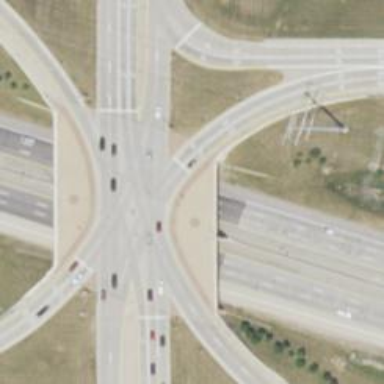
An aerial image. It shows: Secondary road crossing bridge.